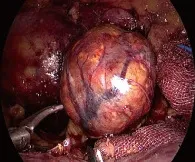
Pathological features of ACTH-independent CS during pregnancy caused by an adrenal adenoma. The gross specimen of the tumor was a reddish-brown round mass, and ,the section of the tumor was golden after incision.
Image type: endoscopy (gi_endoscopy)